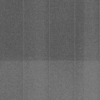
Label: dusty